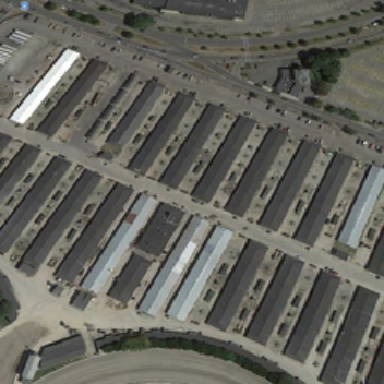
Many orderly rectangular grey buildings are near the road of industrial zones .